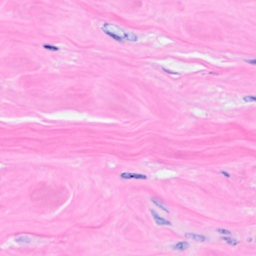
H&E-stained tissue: Breast